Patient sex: M
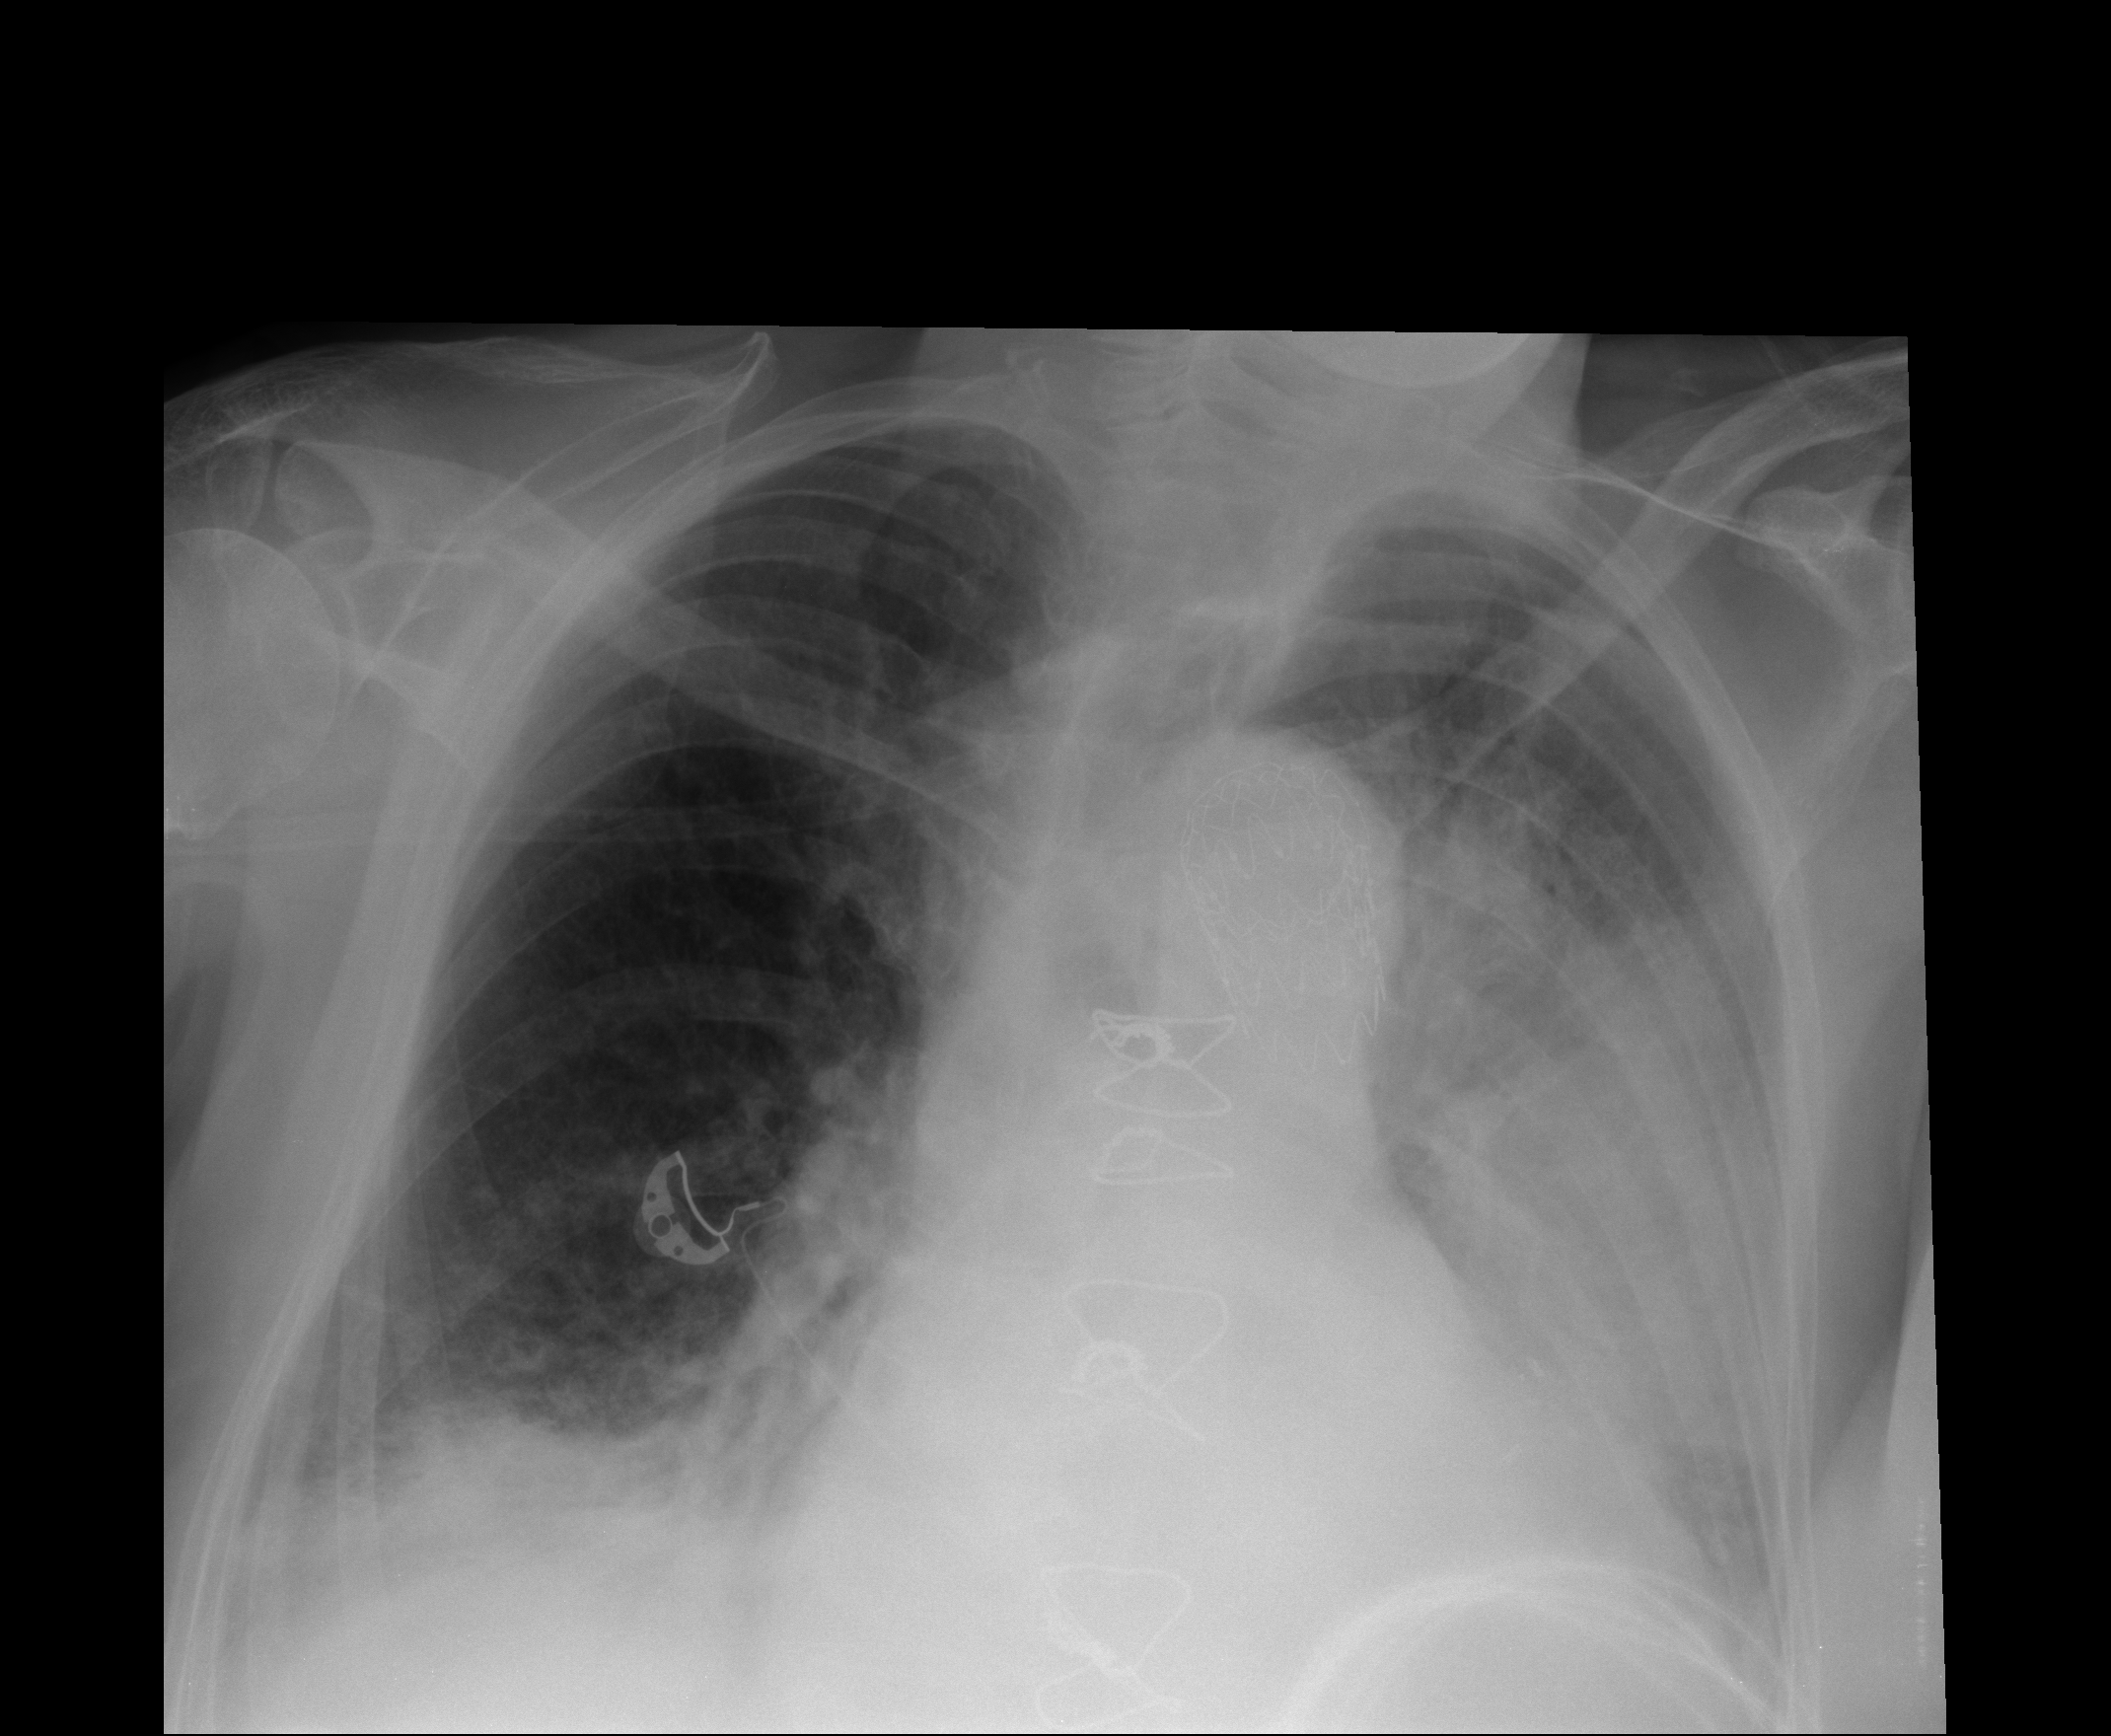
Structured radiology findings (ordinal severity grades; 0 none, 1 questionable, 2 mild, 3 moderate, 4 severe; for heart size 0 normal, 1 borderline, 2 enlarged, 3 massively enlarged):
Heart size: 2
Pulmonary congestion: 2
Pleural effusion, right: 0
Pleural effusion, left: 3
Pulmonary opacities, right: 2
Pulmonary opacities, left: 4
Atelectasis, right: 2
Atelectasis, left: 2